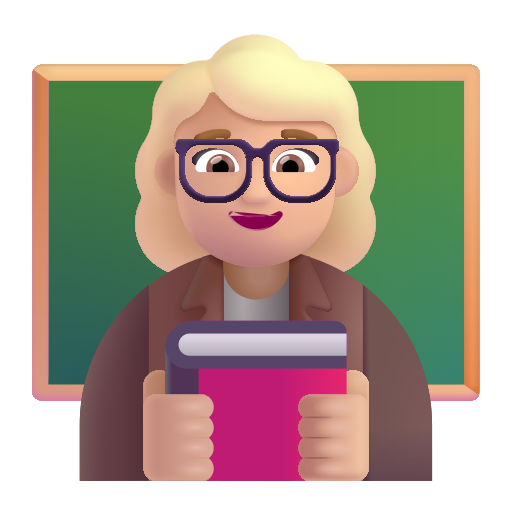
woman teacher color  light